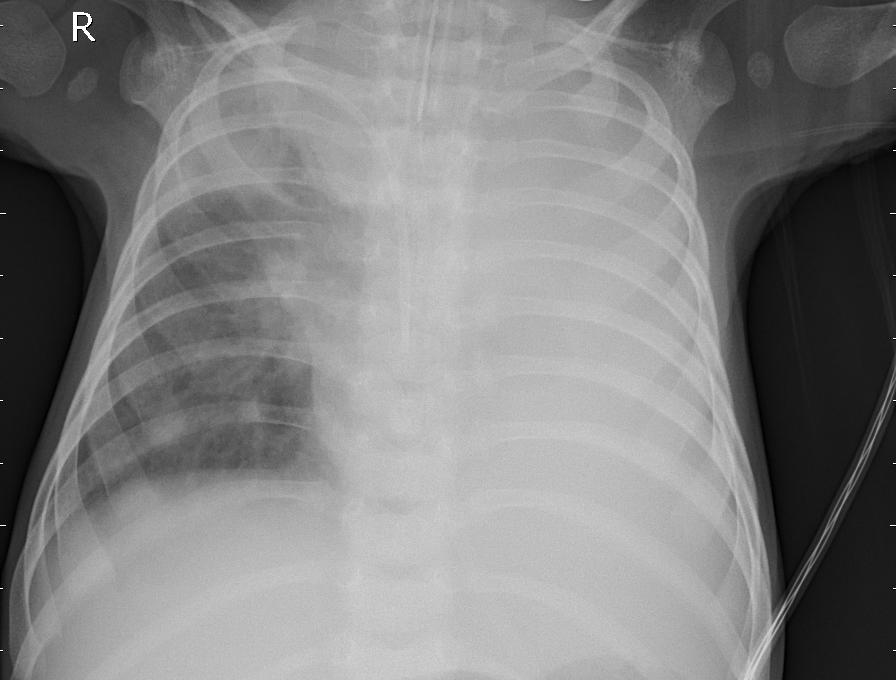
Diagnosis: PNEUMONIA